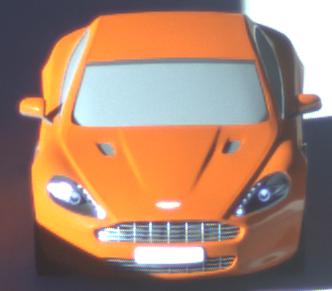
Make: Aston Martin
Model: Rapide
Detailed model: Rapide
Model produced from: 2010/03
Model produced until: 2013/07
Doors: 5
Color: orange
Road condition: dry road
Daytime: sunrise or sunset
Contrast: high contrast